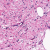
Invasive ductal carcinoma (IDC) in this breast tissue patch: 0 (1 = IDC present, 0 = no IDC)